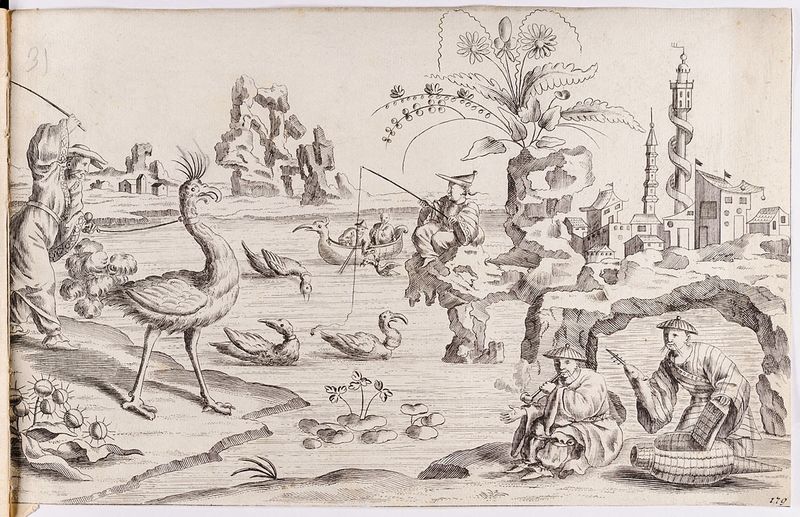
Titel: Chinadarstellung
Künstler: Martin Engelbrecht
Standort: Hamburg
Institution: Museum für Kunst und Gewerbe Hamburg
Schlagwörter: vogel, architektur, barock, papier, fischer, grafik, graphik, fotografie, photographie, druckgraphik, druckgrafik, stich, fabelwesen, kupferstich, ungeheuer, angler, monster, wasserzeichen, kraniche, felsformationen, fabeltier, angelrute, fabeltiere, chinesen, phantastik, zwitterwesen, monstrum, das, phantastische, reproduktionen, barockzeit, barockzeitalter, druckerzeugnisse, vögel, völker, nationalitäten, ornamentstich, vorlageblätter, chinesendarstellungen, länder, fantastische, parallelwelt, phantasiewelt, kranische